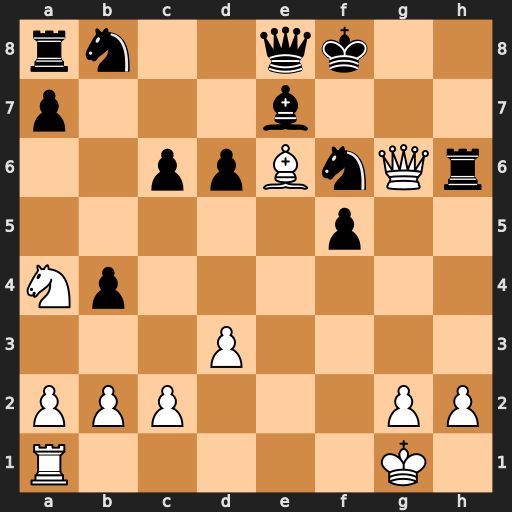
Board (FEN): rn2qk2/p3b3/2ppBnQr/5p2/Np6/3P4/PPP3PP/R5K1
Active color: w
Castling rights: -
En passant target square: -
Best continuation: Qxh6#